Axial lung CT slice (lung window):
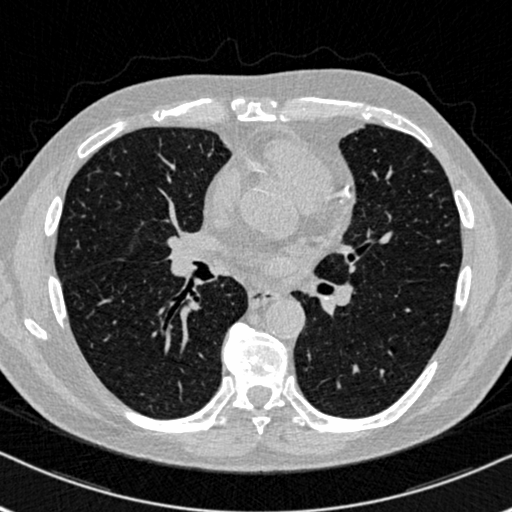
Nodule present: no